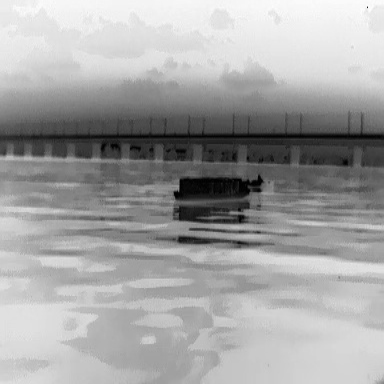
There are two objects shown in the infrared image, including a fishing_boat, and a warship.